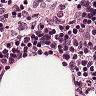
Metastatic tissue present: no